Brain MRI, t1w sequence, axial 2D slice.
Patient: age 20, sex F, weight 90 kg, height 1.9 m
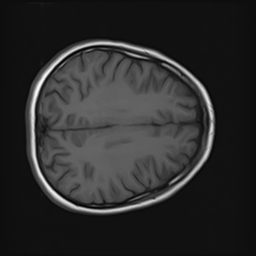